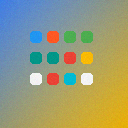
Screen state: on